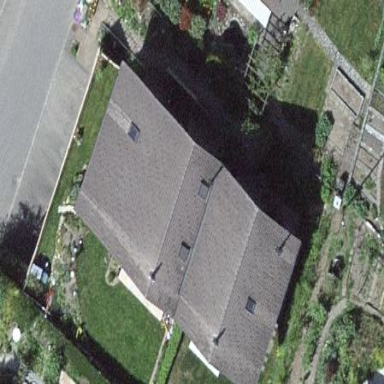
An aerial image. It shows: Simple house.